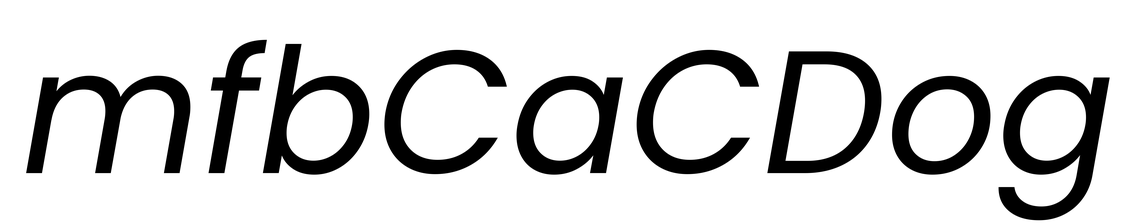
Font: Poppins-Italic